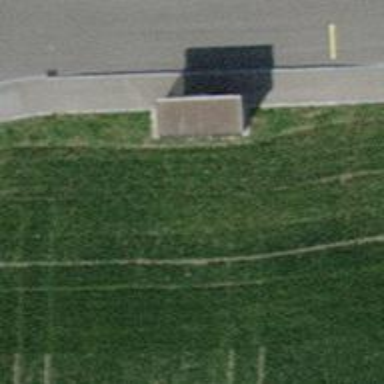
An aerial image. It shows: Brown bench.